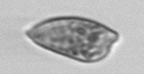
Label: Prorocentrum_dentatum